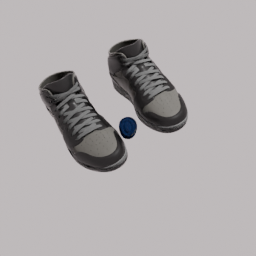
Label: people